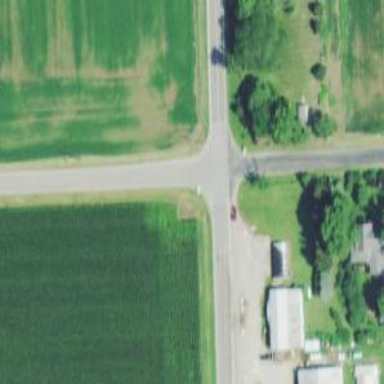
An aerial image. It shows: Stop road.